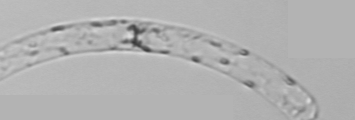
Label: Guinardia_striata